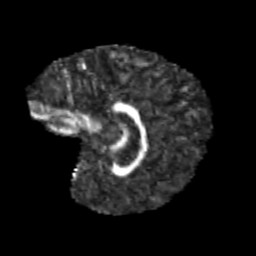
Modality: FA
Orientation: sagittal
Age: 10
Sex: male
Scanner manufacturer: siemens
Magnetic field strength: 3 T
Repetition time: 3.8 s
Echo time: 0.07 s